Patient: sex M, age 63
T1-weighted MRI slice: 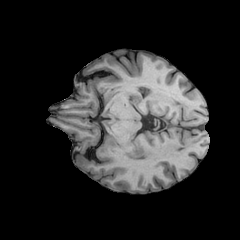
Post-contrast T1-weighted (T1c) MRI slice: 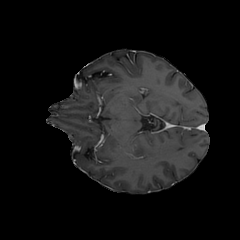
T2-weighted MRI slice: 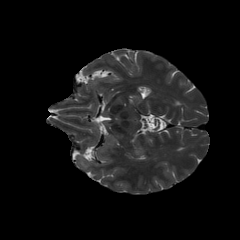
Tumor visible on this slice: no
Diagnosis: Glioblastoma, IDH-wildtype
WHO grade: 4